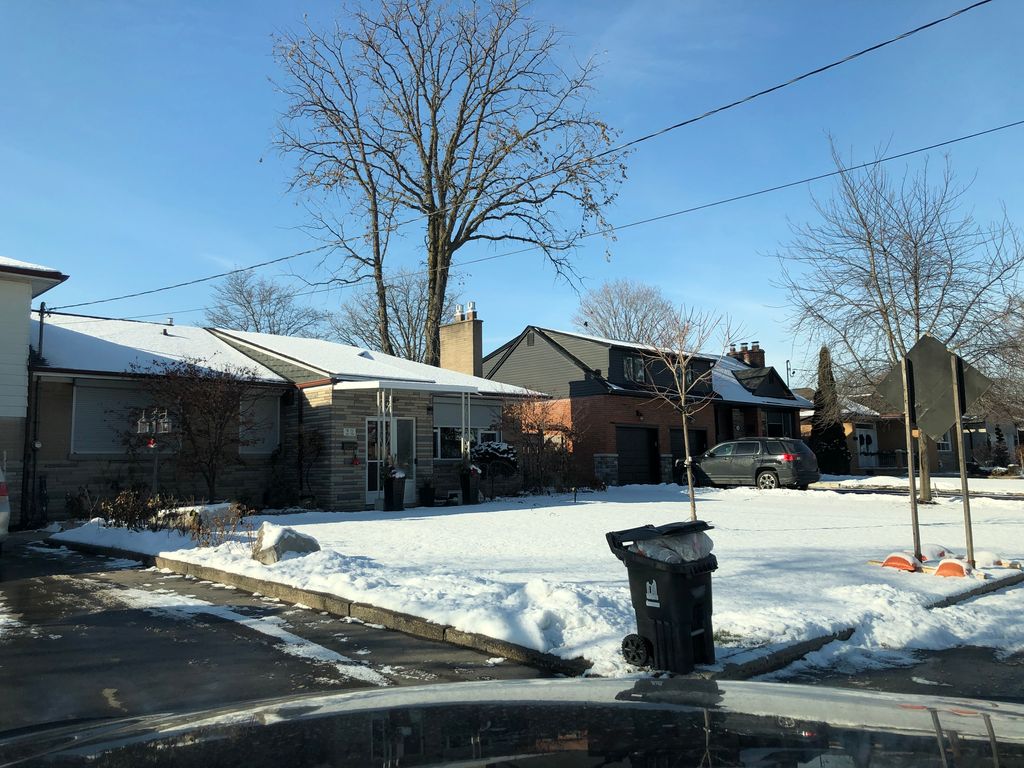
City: toronto